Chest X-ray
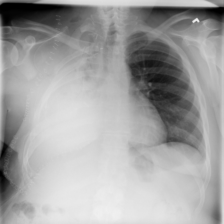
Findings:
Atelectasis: negative
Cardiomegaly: negative
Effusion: negative
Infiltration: negative
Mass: negative
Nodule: negative
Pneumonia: negative
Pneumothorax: negative
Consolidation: negative
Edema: negative
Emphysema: negative
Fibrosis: negative
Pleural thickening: negative
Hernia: negative